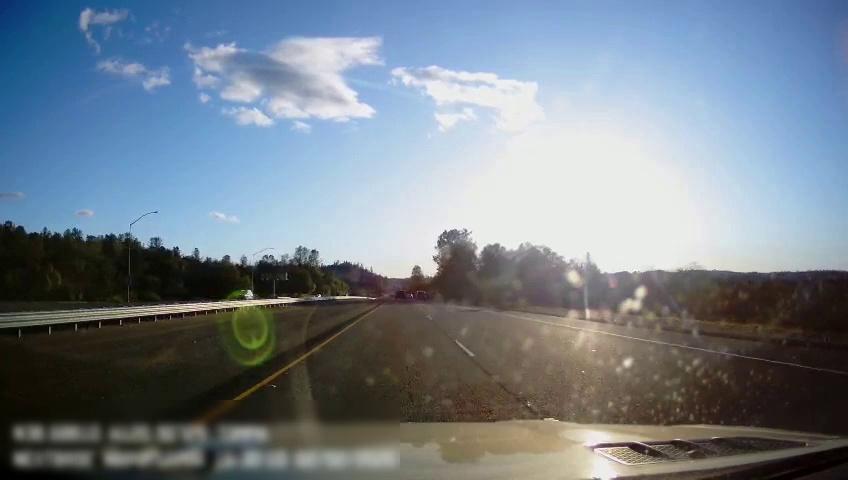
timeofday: Day
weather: Sunny
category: Drivable Space
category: Vehicles | Car
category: Vehicles | Truck
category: Vehicles | SUV
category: Lanes | Current Lane
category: Lanes | Current Lane
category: Lanes | Alternate Lane